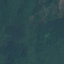
Label: Forest